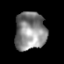
Tissue: prostate
Cell type: T cells
Senescence score: 0.3027
Nuclear area (px): 1146
Mean DAPI intensity: 136.495